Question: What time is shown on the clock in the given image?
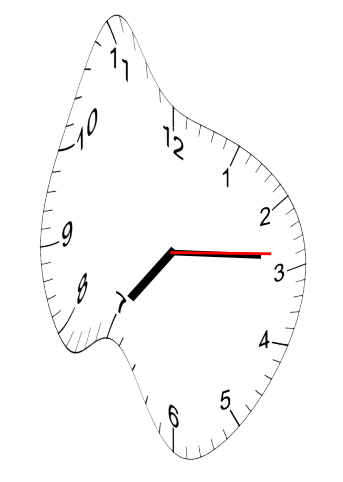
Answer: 07:14:14